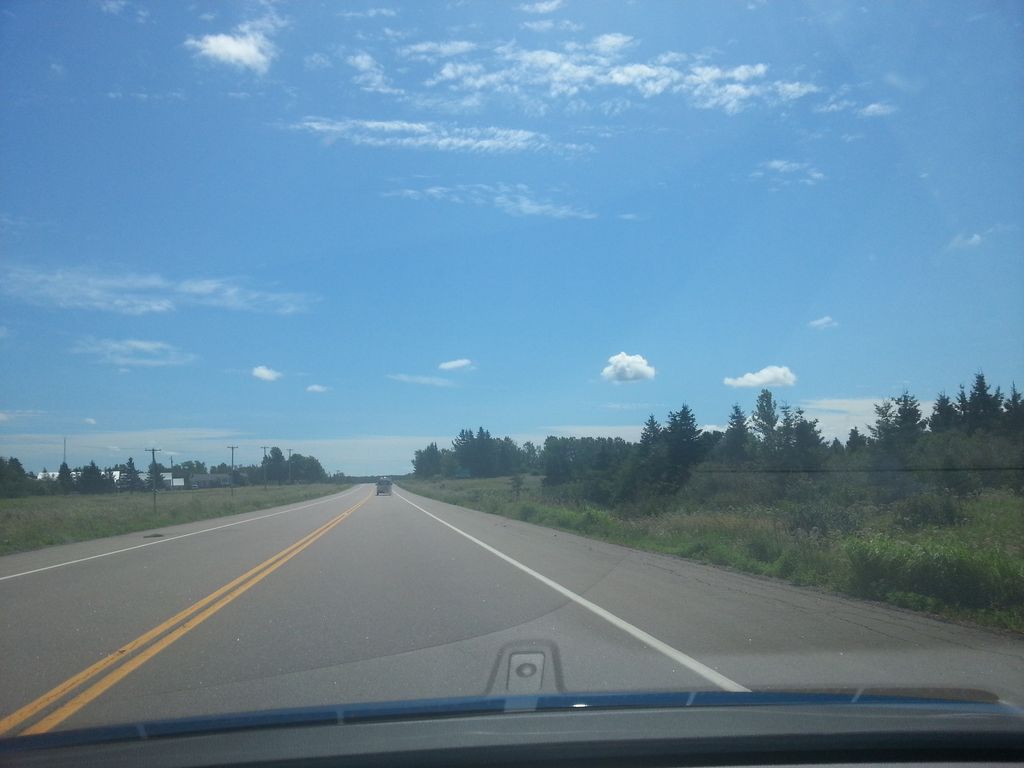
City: charlottetown